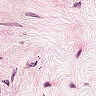
Metastatic tissue present: no